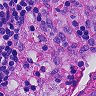
Metastatic tissue present: no